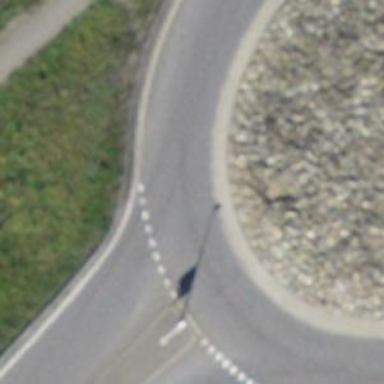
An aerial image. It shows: Tertiary road made of asphalt leading to roundabout junction.